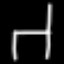
Label: chair